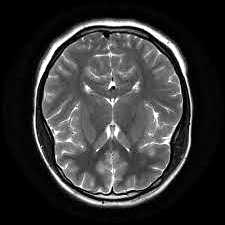
Label: notumor